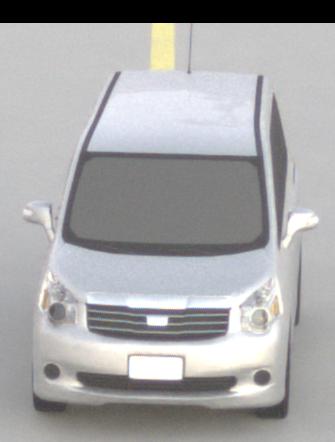
Make: Toyota
Model: Noah
Detailed model: Voxy R70G
Model produced from: 2007
Model produced until: 2013
Doors: 5
Color: white
Road condition: dry road
Daytime: sunrise or sunset
Contrast: low contrast